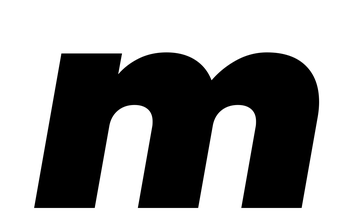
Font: Poppins-BlackItalic